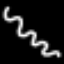
Label: squiggle